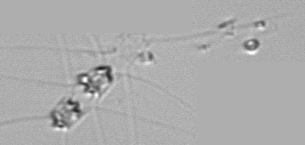
Label: Chaetoceros_didymus